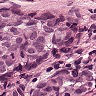
Metastatic tissue present: yes